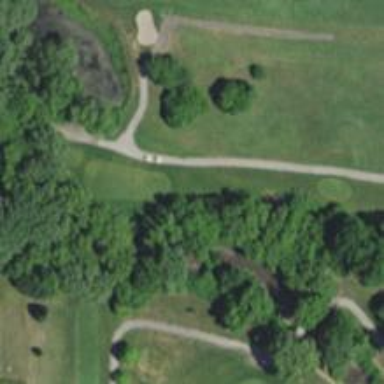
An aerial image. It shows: Pathway for golf carts.